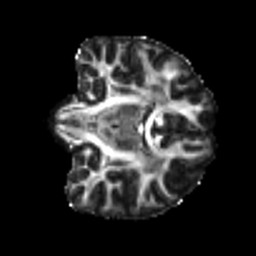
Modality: FA
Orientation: coronal
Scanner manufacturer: siemens
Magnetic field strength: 3 T
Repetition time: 4 s
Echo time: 0.0594 s